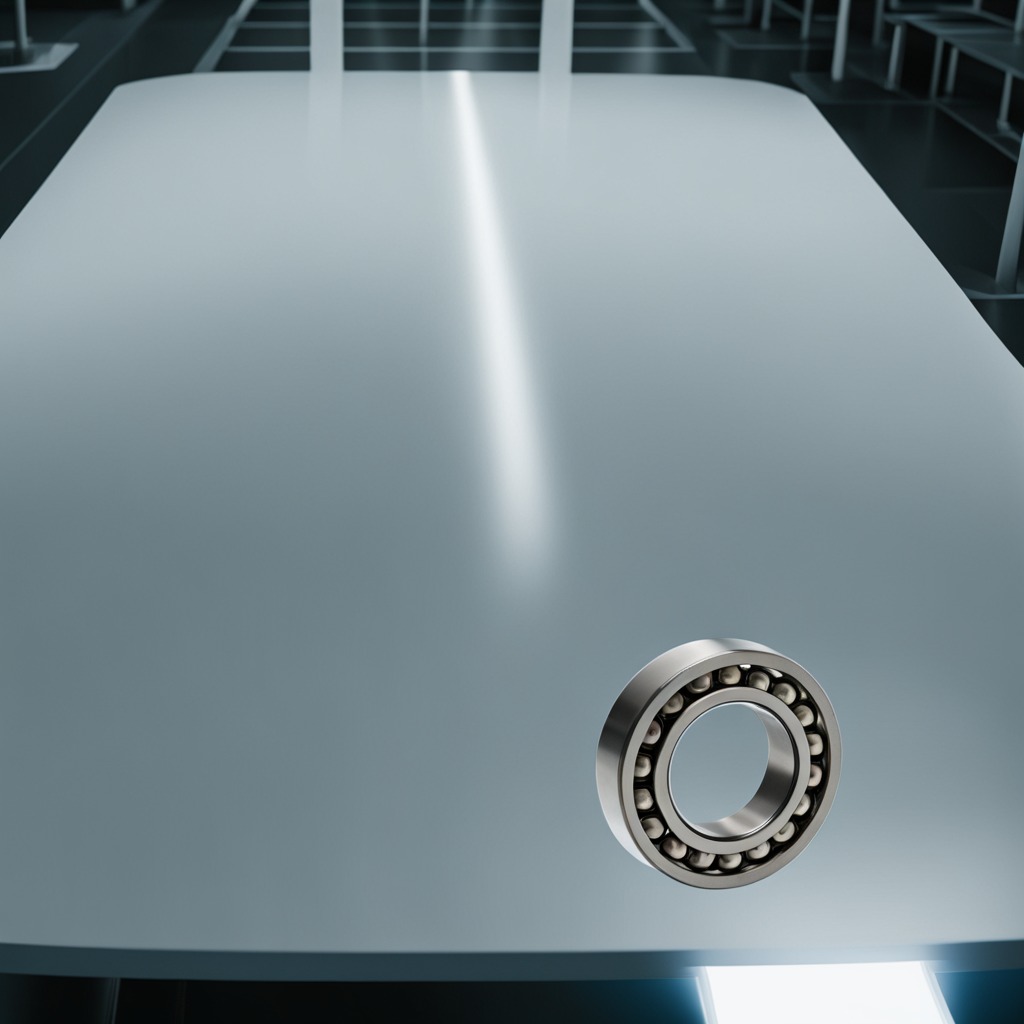
A metal ball bearing is lying on the table.